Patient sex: M
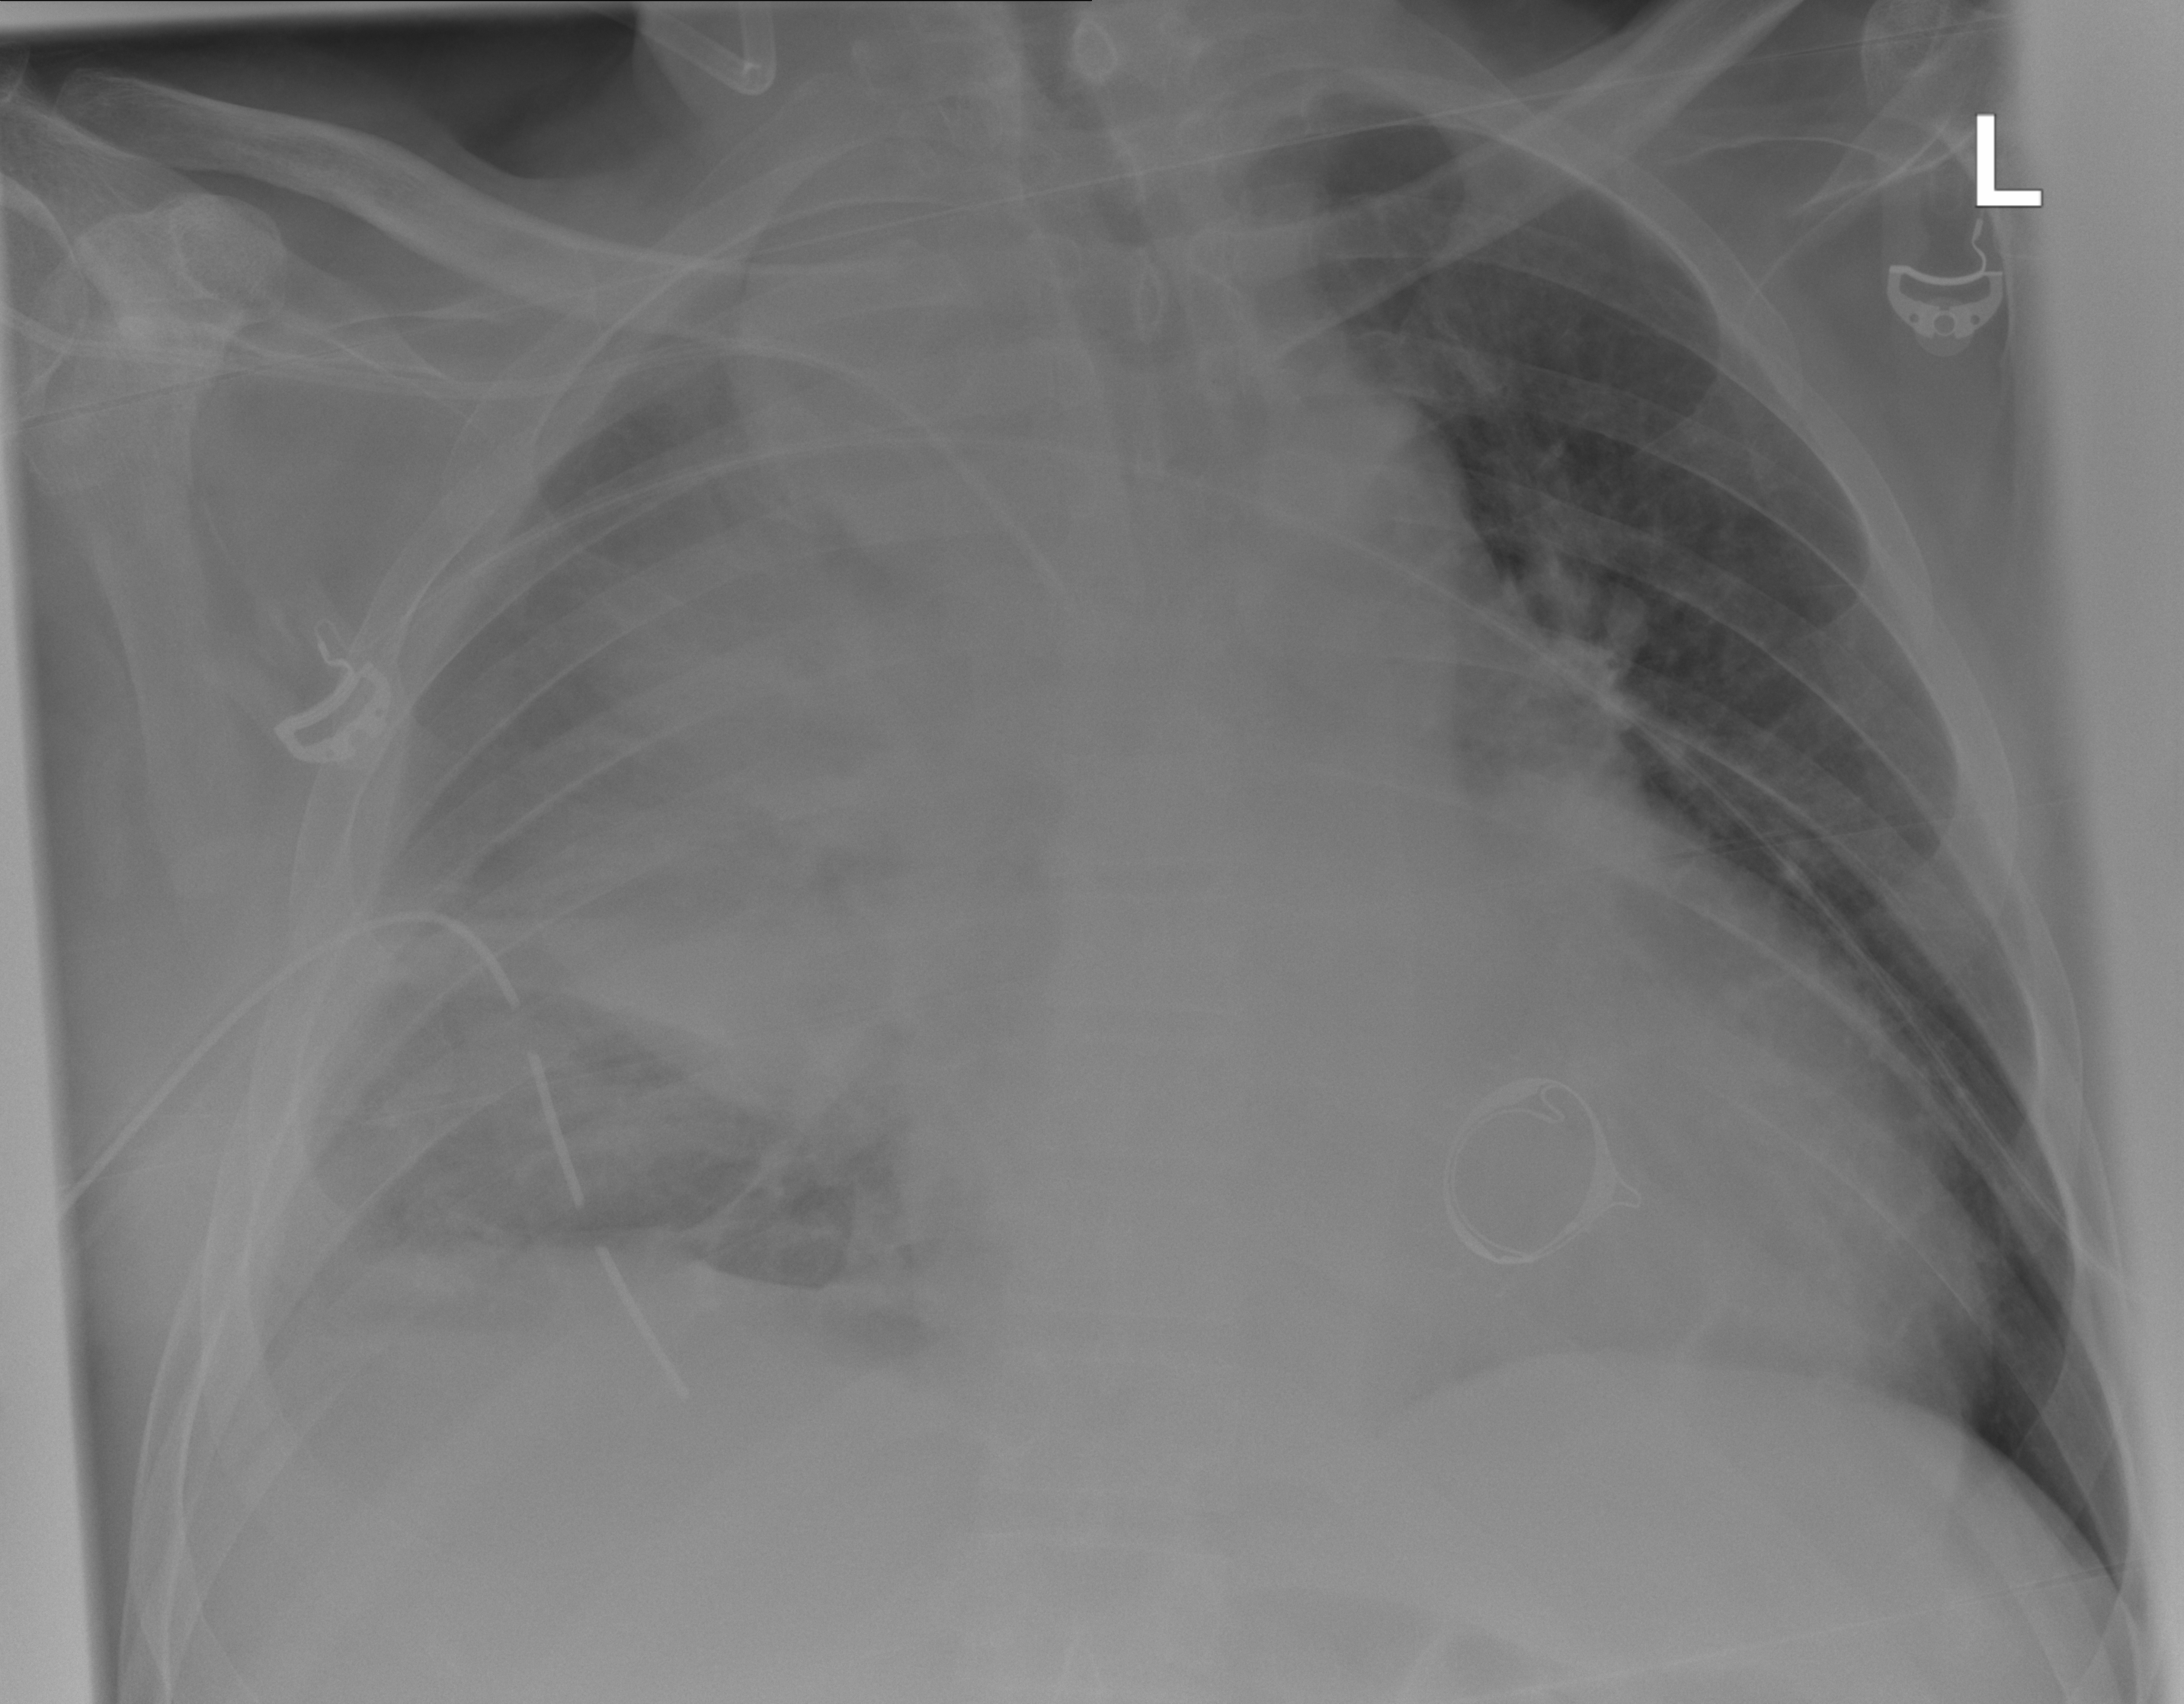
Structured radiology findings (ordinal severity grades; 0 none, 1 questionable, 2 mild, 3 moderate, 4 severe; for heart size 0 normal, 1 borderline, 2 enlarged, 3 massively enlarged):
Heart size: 2
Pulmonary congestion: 0
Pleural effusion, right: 3
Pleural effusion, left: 0
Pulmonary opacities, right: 1
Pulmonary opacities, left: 0
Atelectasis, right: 2
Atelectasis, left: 0